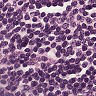
Metastatic tissue present: no